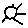
Label: sun